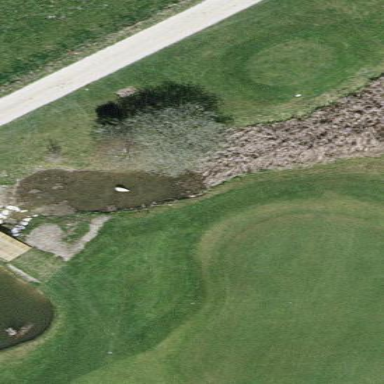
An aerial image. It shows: Golf green.